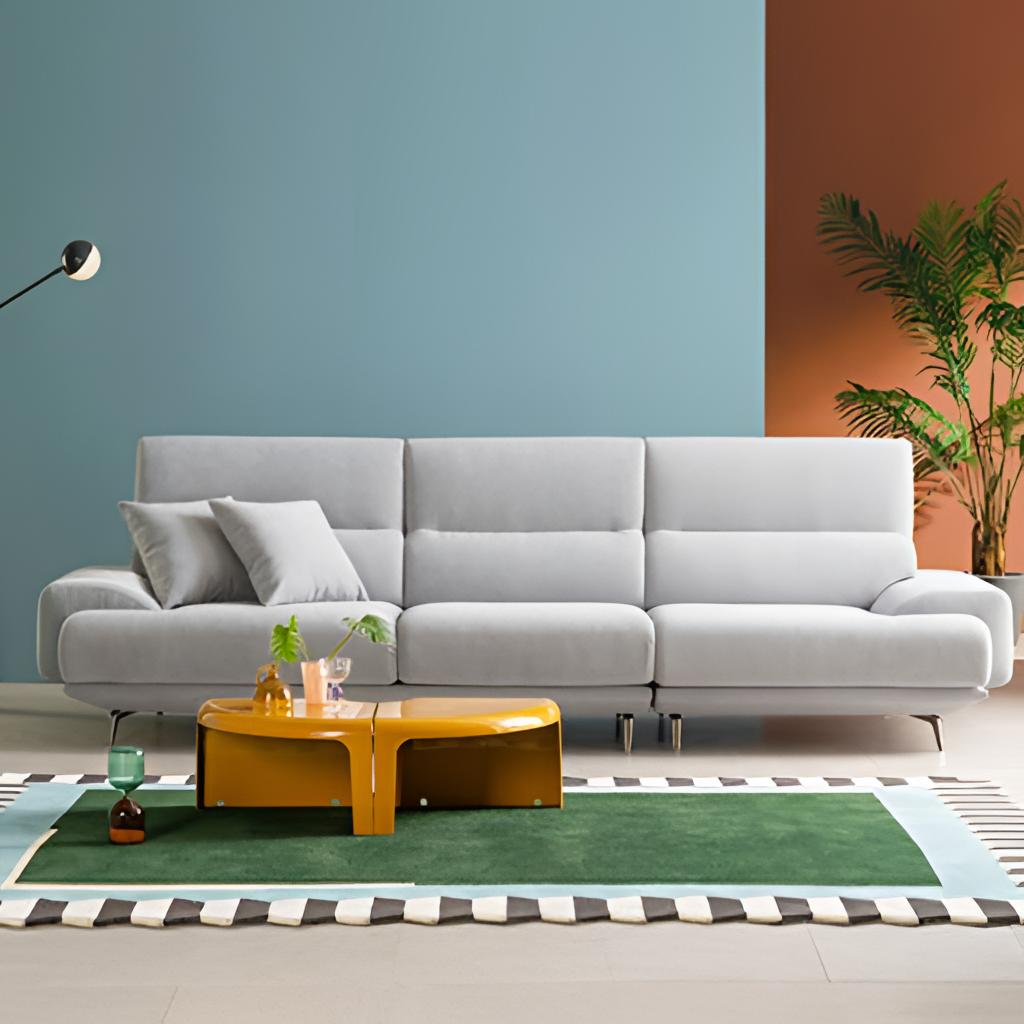
living room, gray fabric sofa, paint wallpaper, with vertical two tone pattern, modern, gray tile flooring, with solid pattern